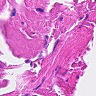
Metastatic tissue present: no